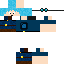
A male human skin with medium skin, wearing blue long hair dressed in a blue tshirt and brown pants, featuring a closed mouth.